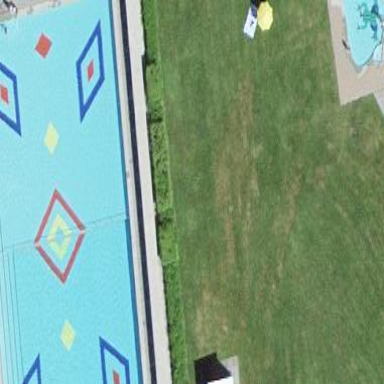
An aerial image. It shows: Swimming pool located in leisure land.